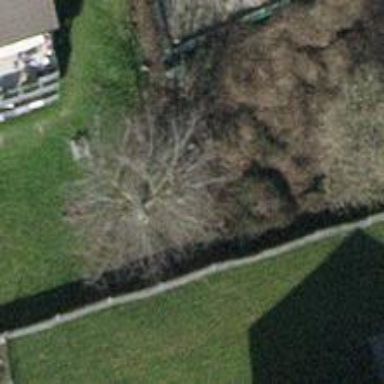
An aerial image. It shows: Broadleaved tree in natural setting.